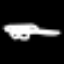
Label: airplane